Question: I am developing an Android app that has an ImageButton in it, and I need to add an event handler to it. In my attempt to do this, I have added a new function to the '.java' file that Android Studio creates when you make new project that looks like this:
'''
public void tapImageButton(ImageButton myImgBtn) {
// Code that does stuff will come later on.
}
'''
After doing this, trying to set the 'onClick' proerty does not show the function, and trying to enter it manually causes the app to crash when I test it.

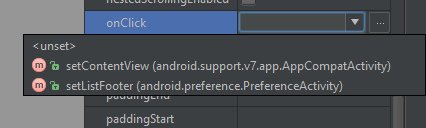
Answer: You must have View as a parameter of method that you wish to call, while bind click event through layout file.
Try this:
'''
public void tapImageButton(View view) {
// Code that does stuff will come later on.
Toast.makeText(this, "clicked !!", Toast.LENGTH_SHORT).show();
}
'''
In xml:
'''
...
android:onClick="tapImageButton"
...
'''